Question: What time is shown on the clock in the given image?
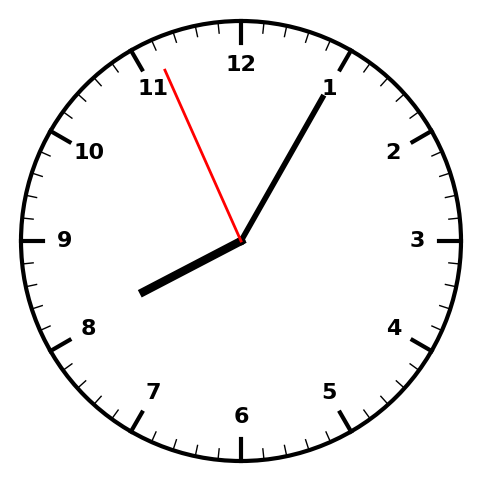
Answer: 08:04:56